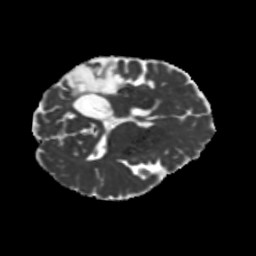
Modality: MD
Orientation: axial
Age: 62
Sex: female
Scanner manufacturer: siemens
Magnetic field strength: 3 T
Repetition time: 5.25 s
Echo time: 0.08 s